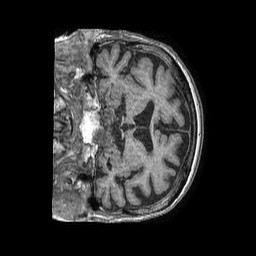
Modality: T1w
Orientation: coronal
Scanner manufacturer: philips
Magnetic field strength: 1.5 T
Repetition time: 0.007676 s
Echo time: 0.003501 s